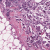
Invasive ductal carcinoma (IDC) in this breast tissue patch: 1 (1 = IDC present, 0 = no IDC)